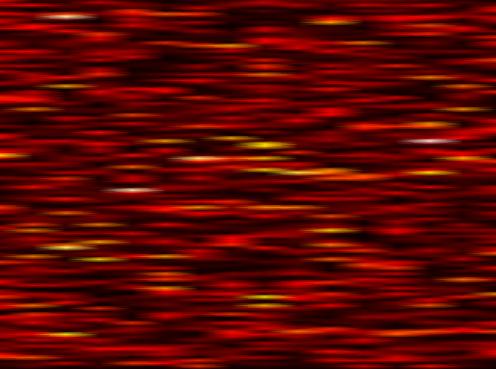
Label: FBMC